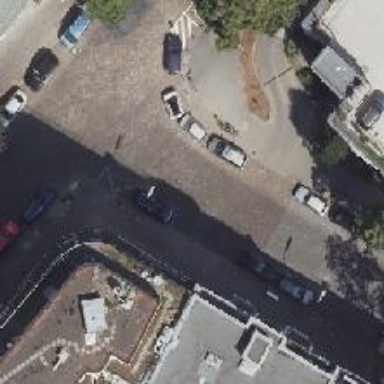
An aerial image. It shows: Parking lane.